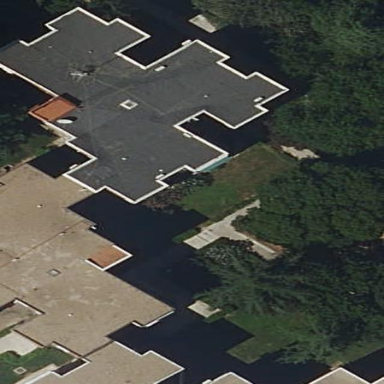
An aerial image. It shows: View of apartment building.